Question: Count the number of objects in the diagram.
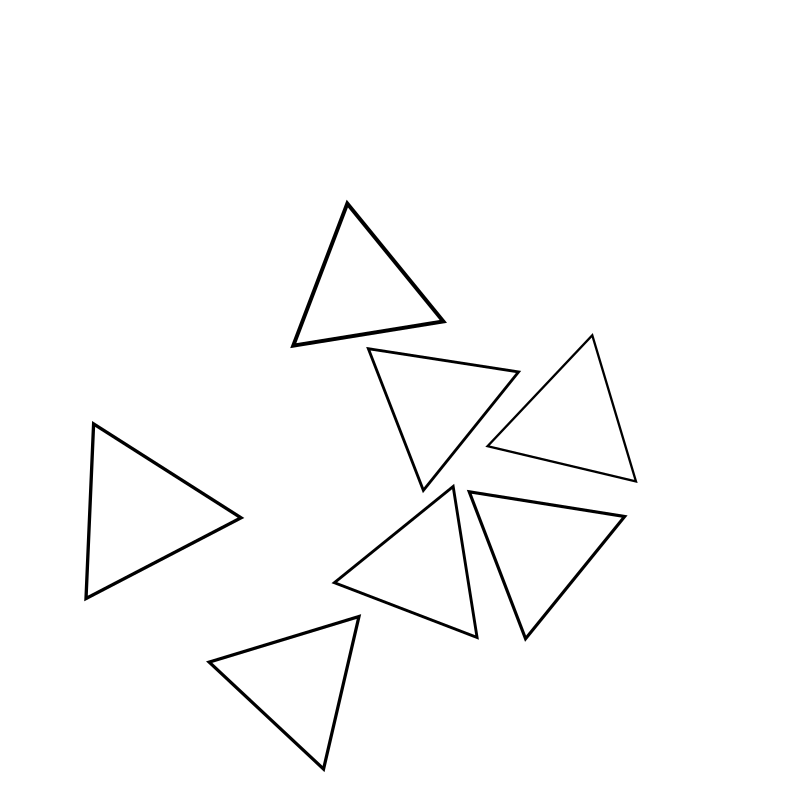
Answer: 7